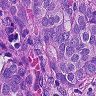
Metastatic tissue present: yes